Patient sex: M
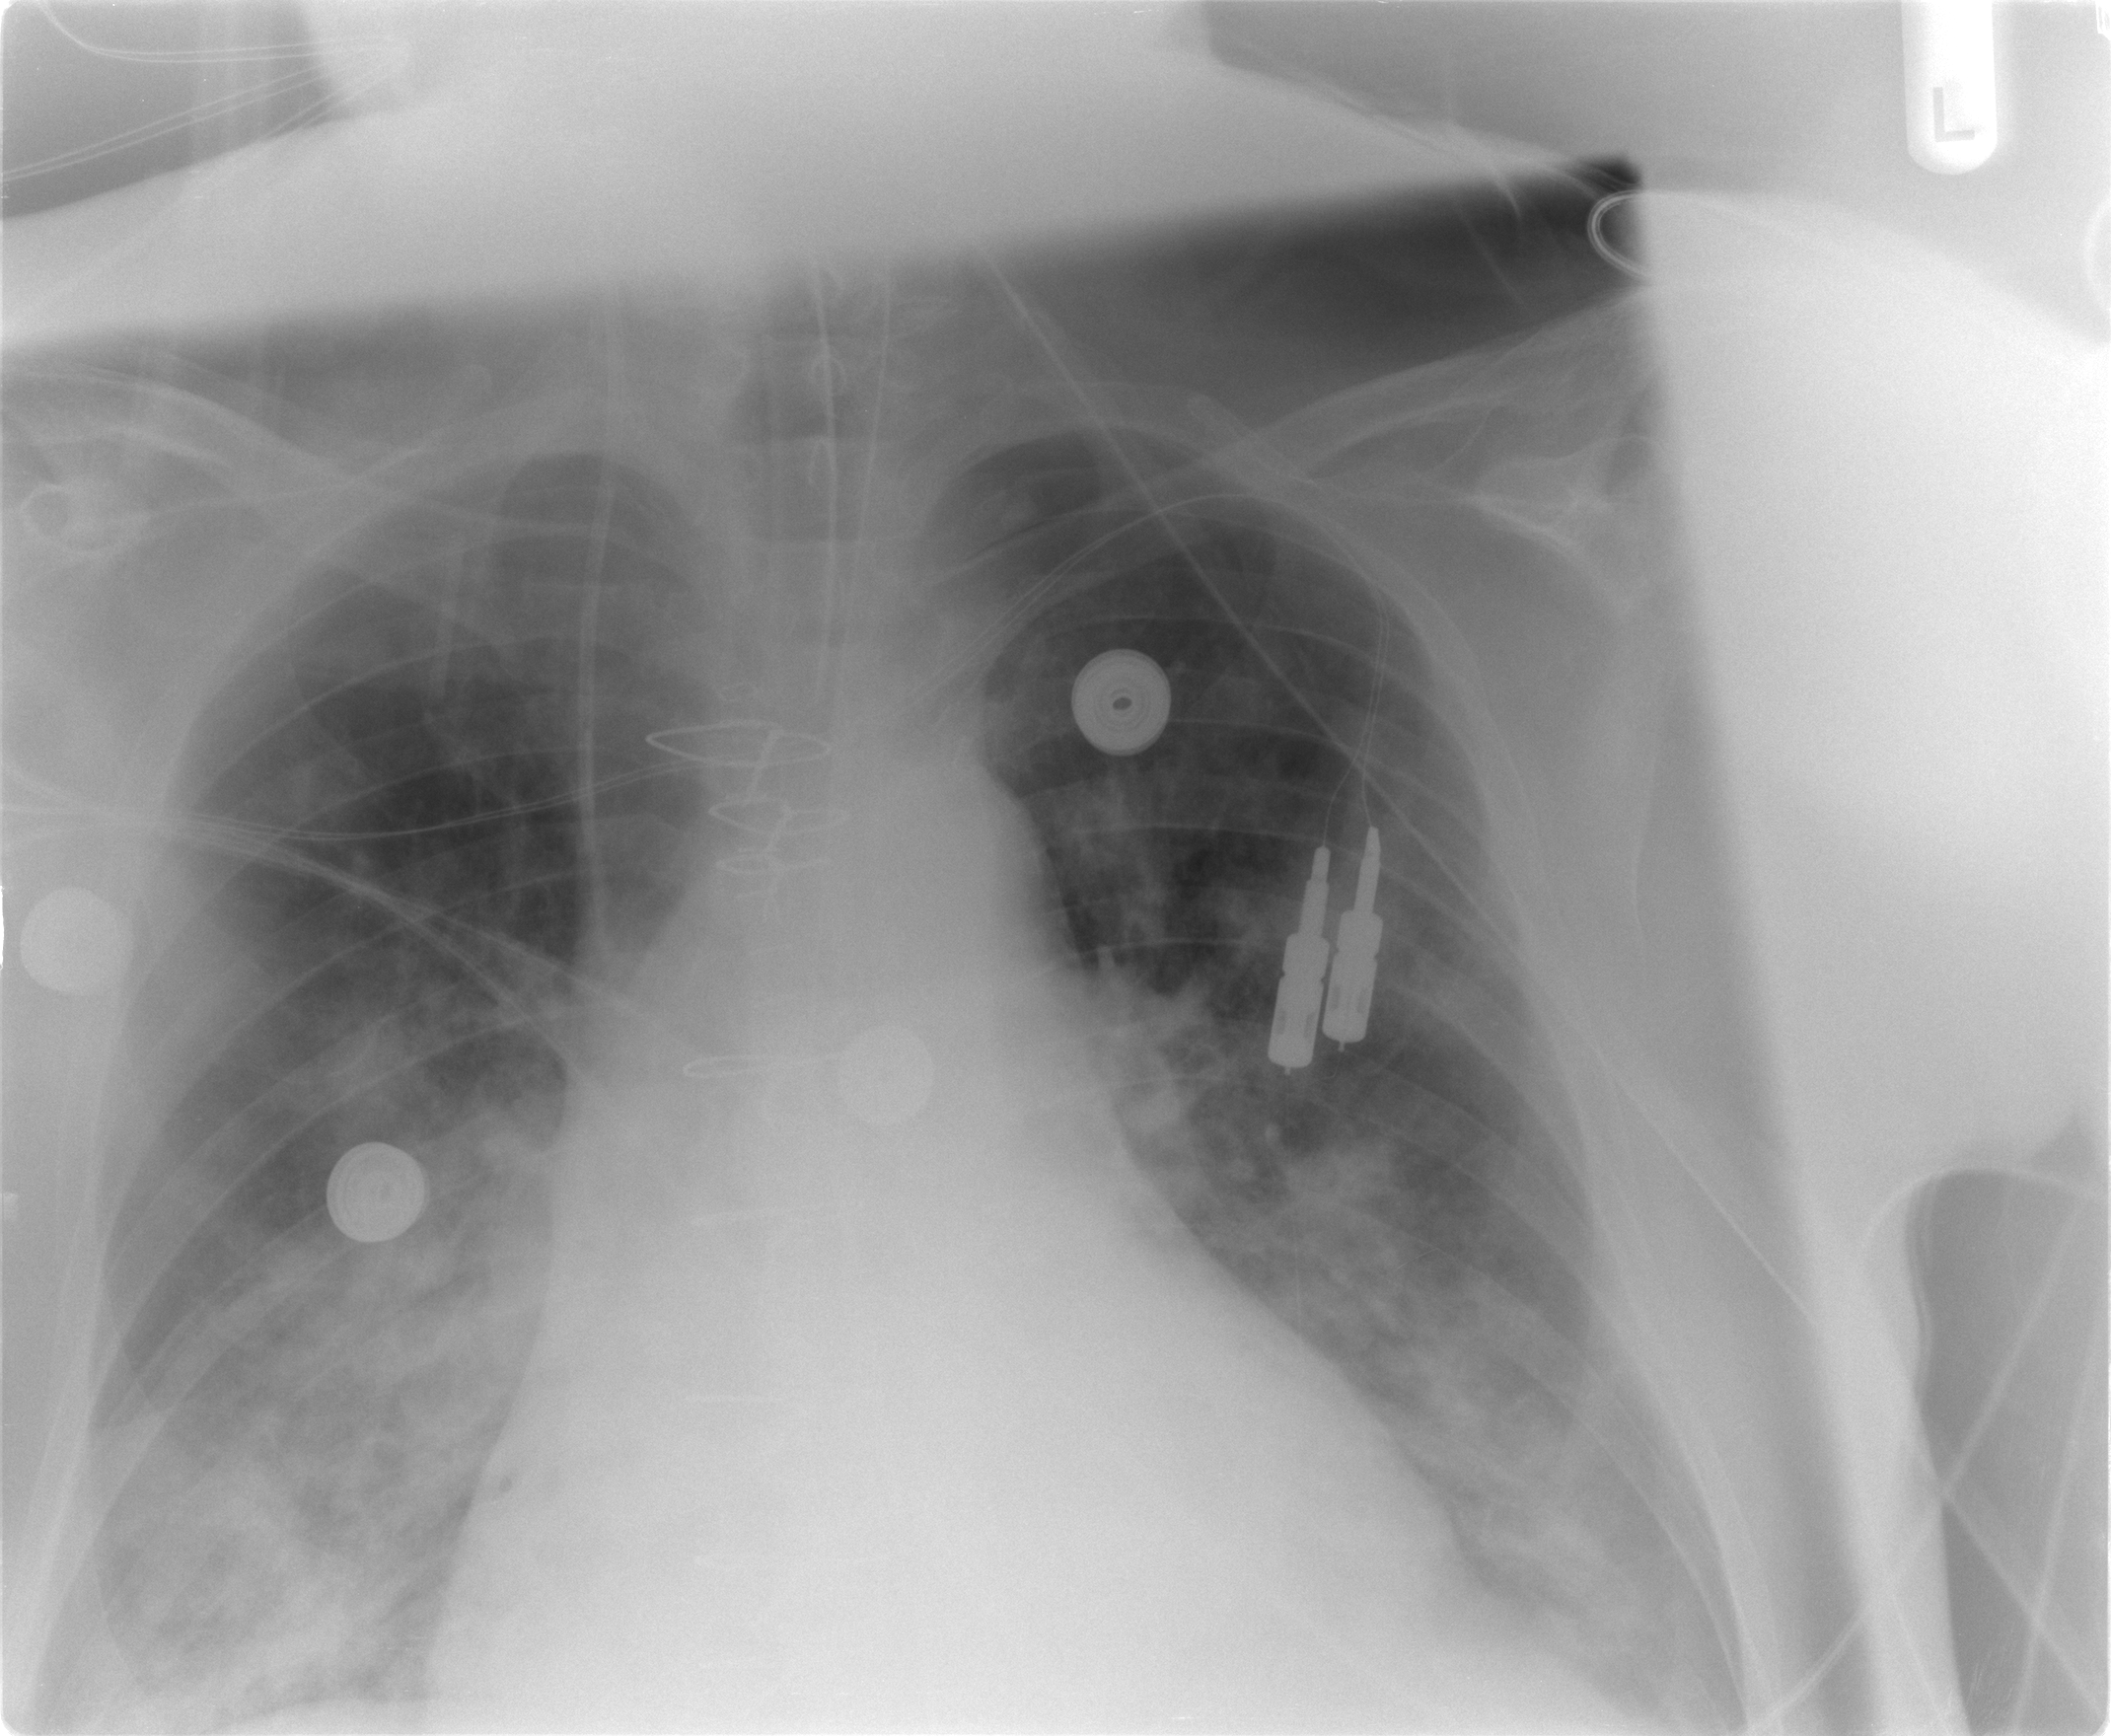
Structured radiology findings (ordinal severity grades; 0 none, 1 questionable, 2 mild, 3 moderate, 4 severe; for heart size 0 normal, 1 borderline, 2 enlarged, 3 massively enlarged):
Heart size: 2
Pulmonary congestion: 0
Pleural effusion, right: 0
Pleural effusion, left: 0
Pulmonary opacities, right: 3
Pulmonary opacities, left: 3
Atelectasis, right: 2
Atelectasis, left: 2